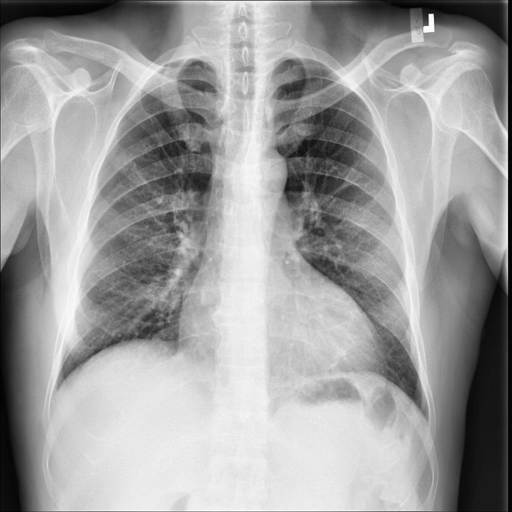
Finding: NORMAL